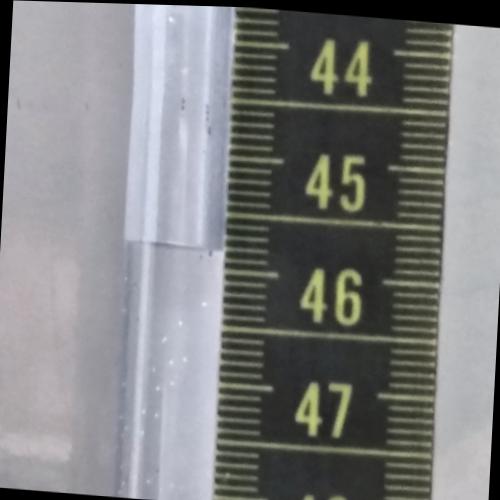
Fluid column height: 45.8 cm